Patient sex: M
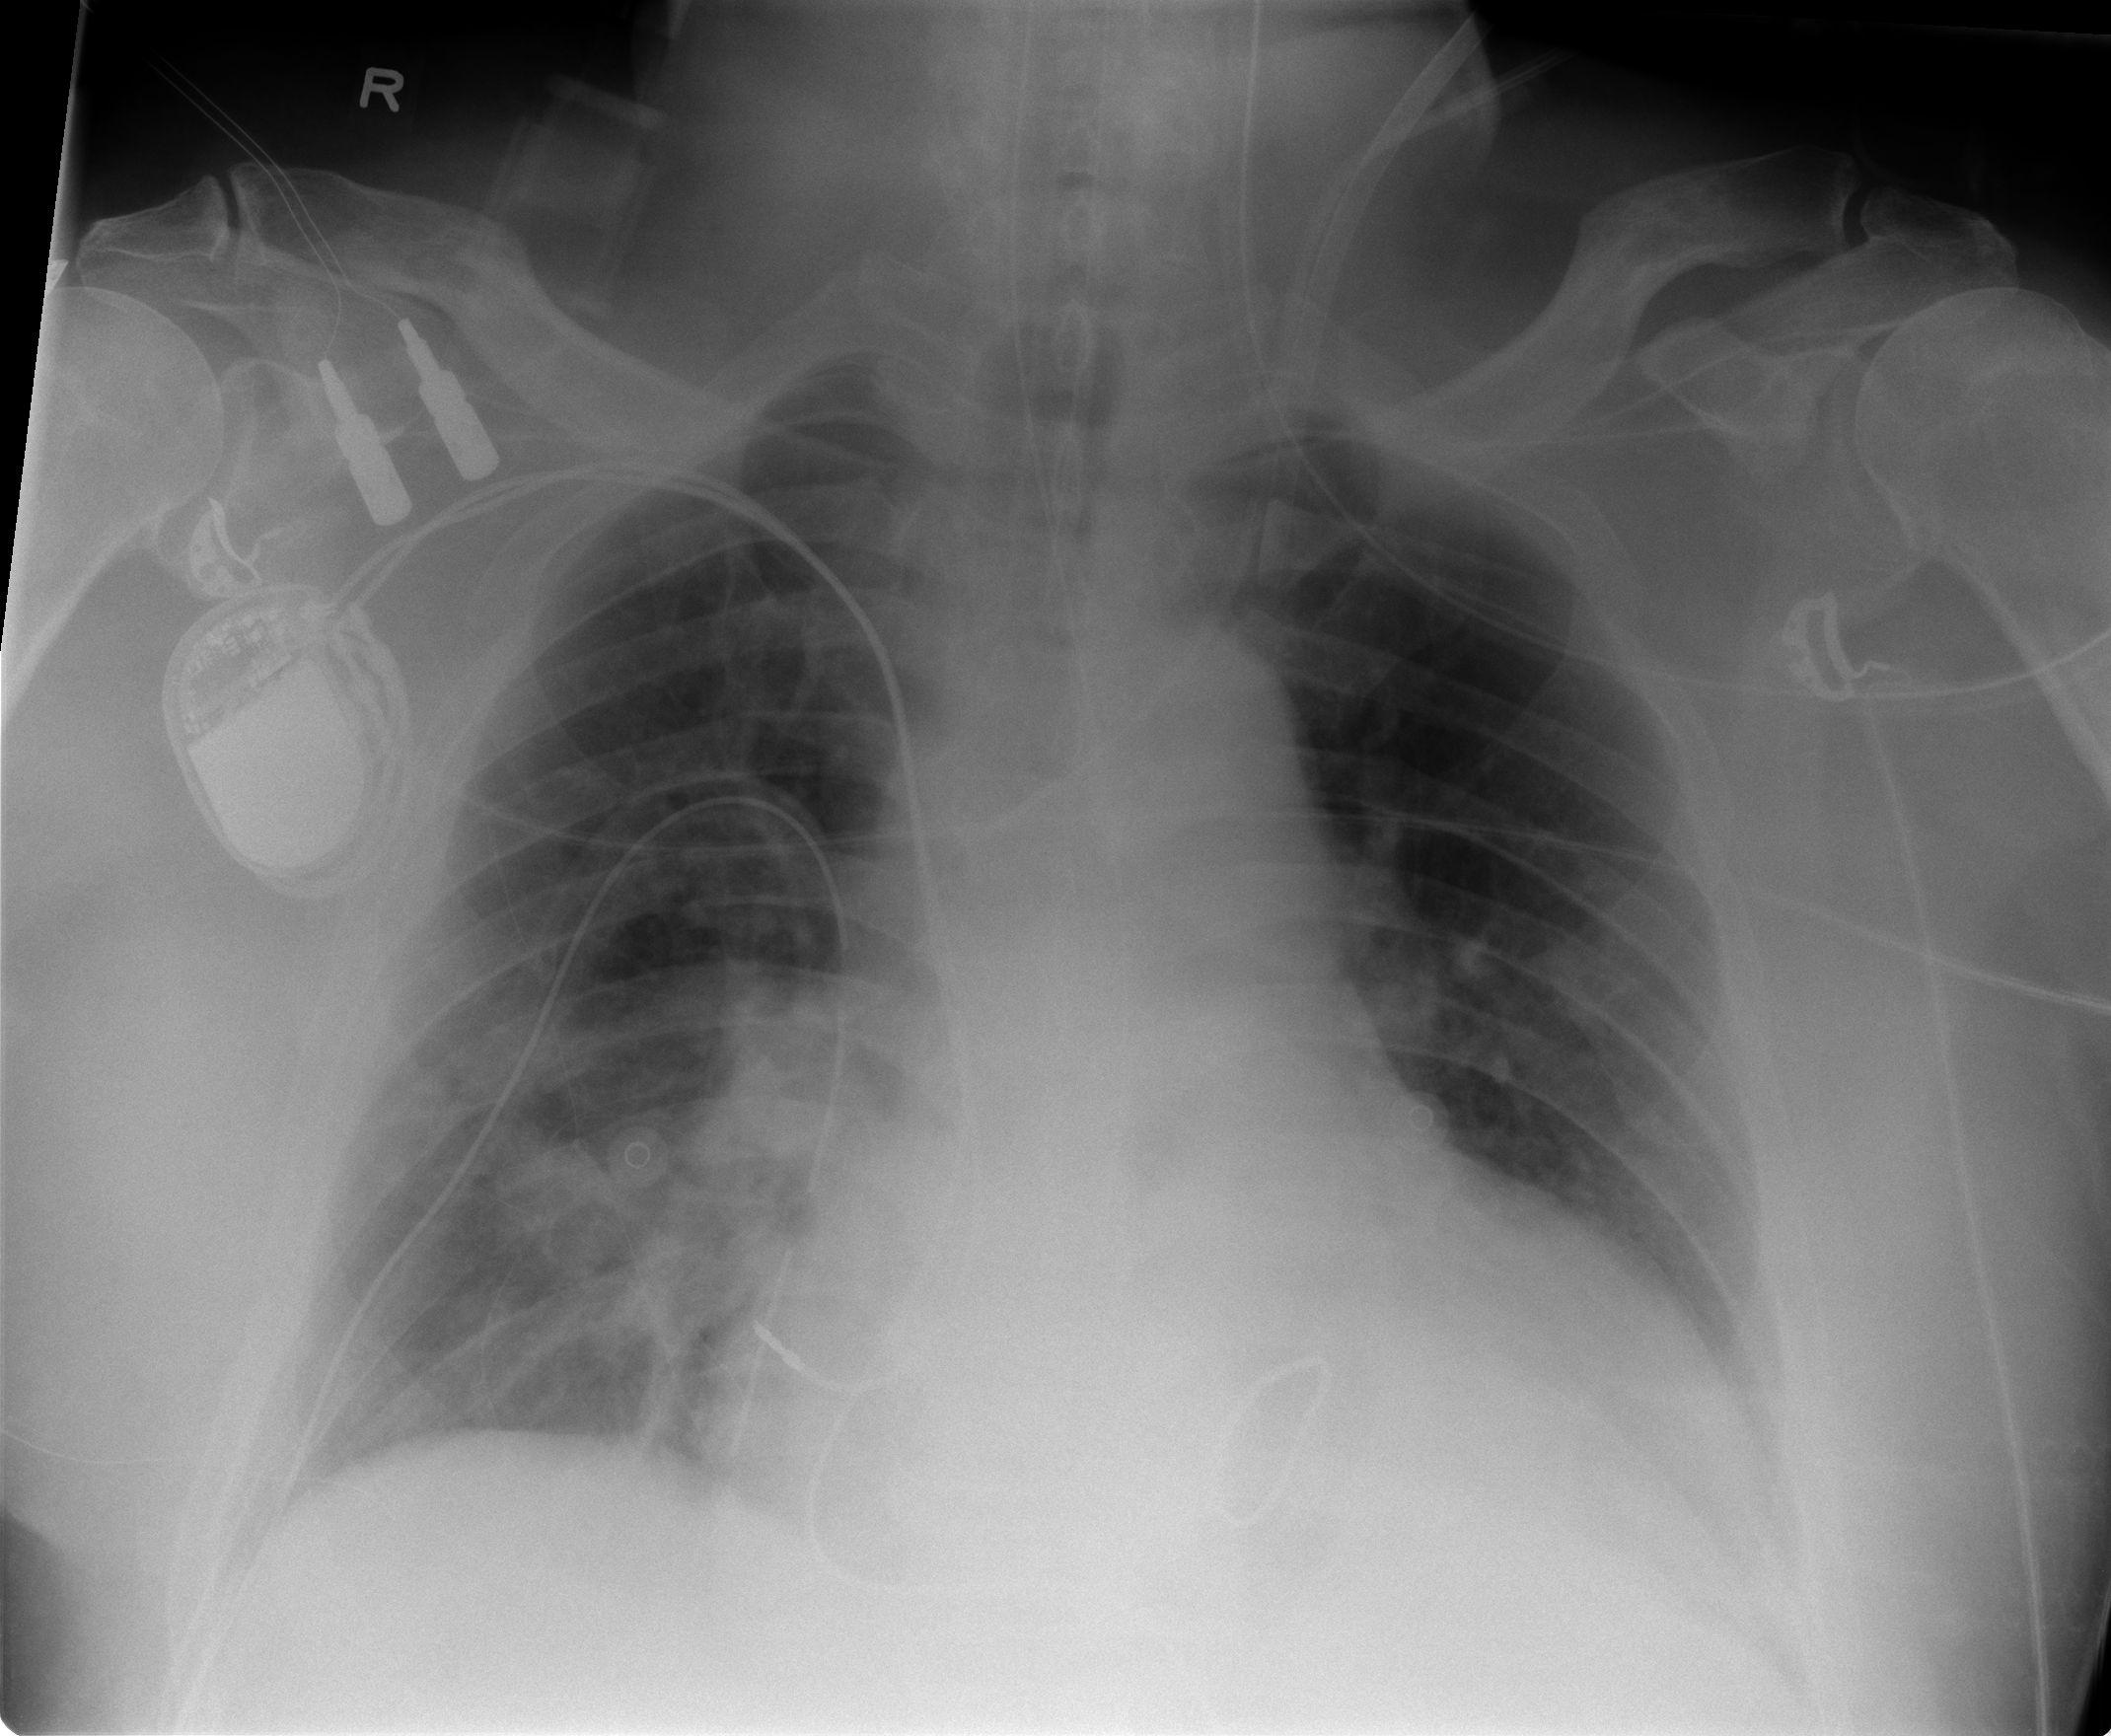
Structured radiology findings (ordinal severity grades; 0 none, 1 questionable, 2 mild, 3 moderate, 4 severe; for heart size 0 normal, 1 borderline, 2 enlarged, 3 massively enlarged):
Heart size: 2
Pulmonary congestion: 1
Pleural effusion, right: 0
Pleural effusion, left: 1
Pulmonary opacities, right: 0
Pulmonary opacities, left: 0
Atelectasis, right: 2
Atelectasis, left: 2